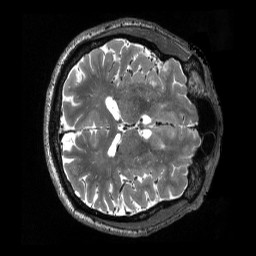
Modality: T2w
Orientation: axial
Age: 73
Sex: male
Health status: healthy
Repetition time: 3.2 s
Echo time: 0.563 s